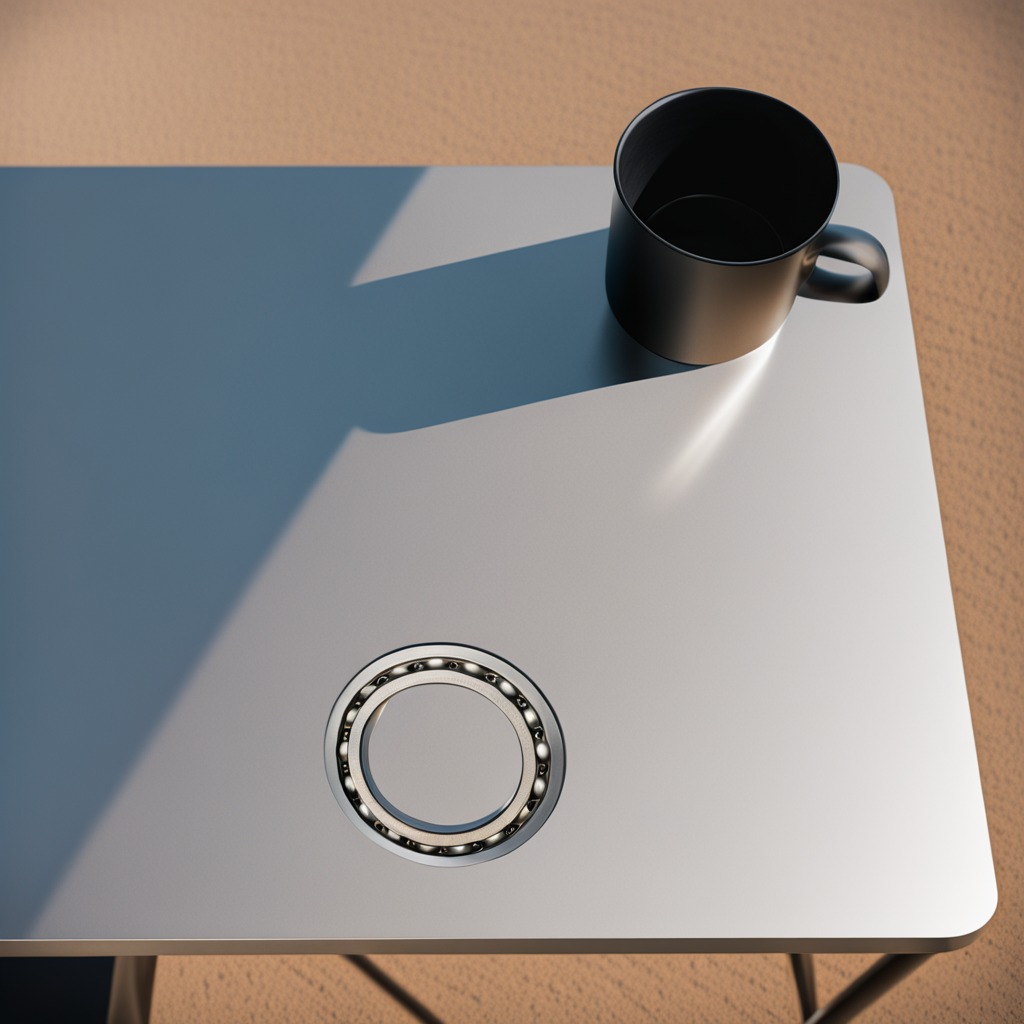
A metal ball bearing is lying on a clean utility table in a temporary outdoor tool station.